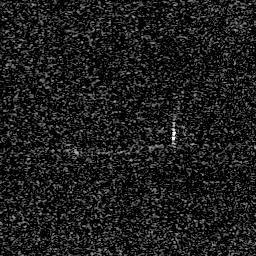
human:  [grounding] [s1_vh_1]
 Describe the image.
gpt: In the satellite image, there is  <ref>1 small ship </ref> <box>[[65, 44, 69, 57, 0]]</box> located at center.